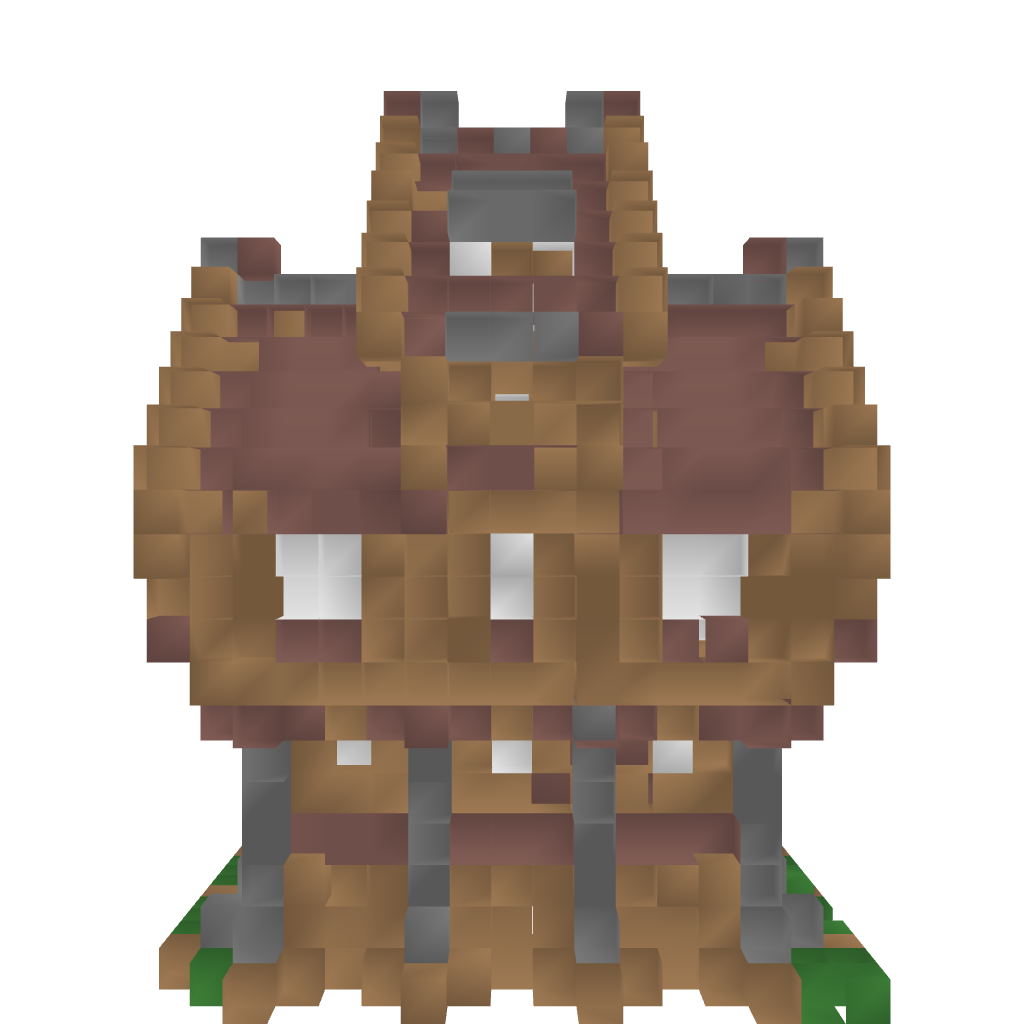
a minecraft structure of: Medieval Medium House high quality